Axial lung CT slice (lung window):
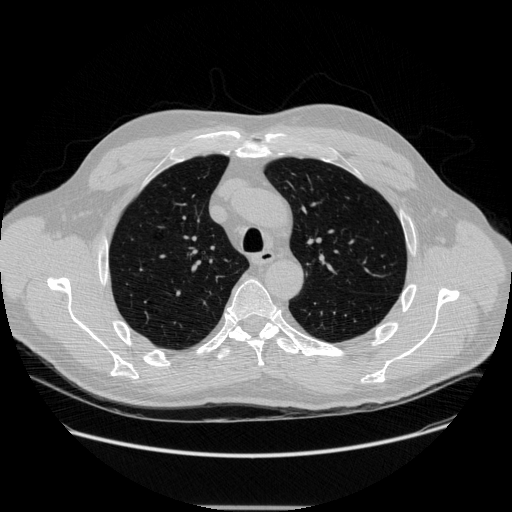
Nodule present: no